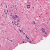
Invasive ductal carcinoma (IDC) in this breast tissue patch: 0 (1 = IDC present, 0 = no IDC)